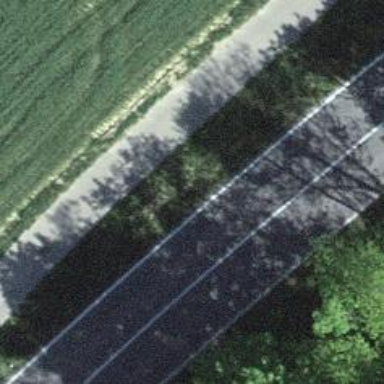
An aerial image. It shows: Secondary road with asphalt surface.